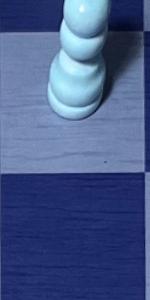
Label: Empty